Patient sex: F
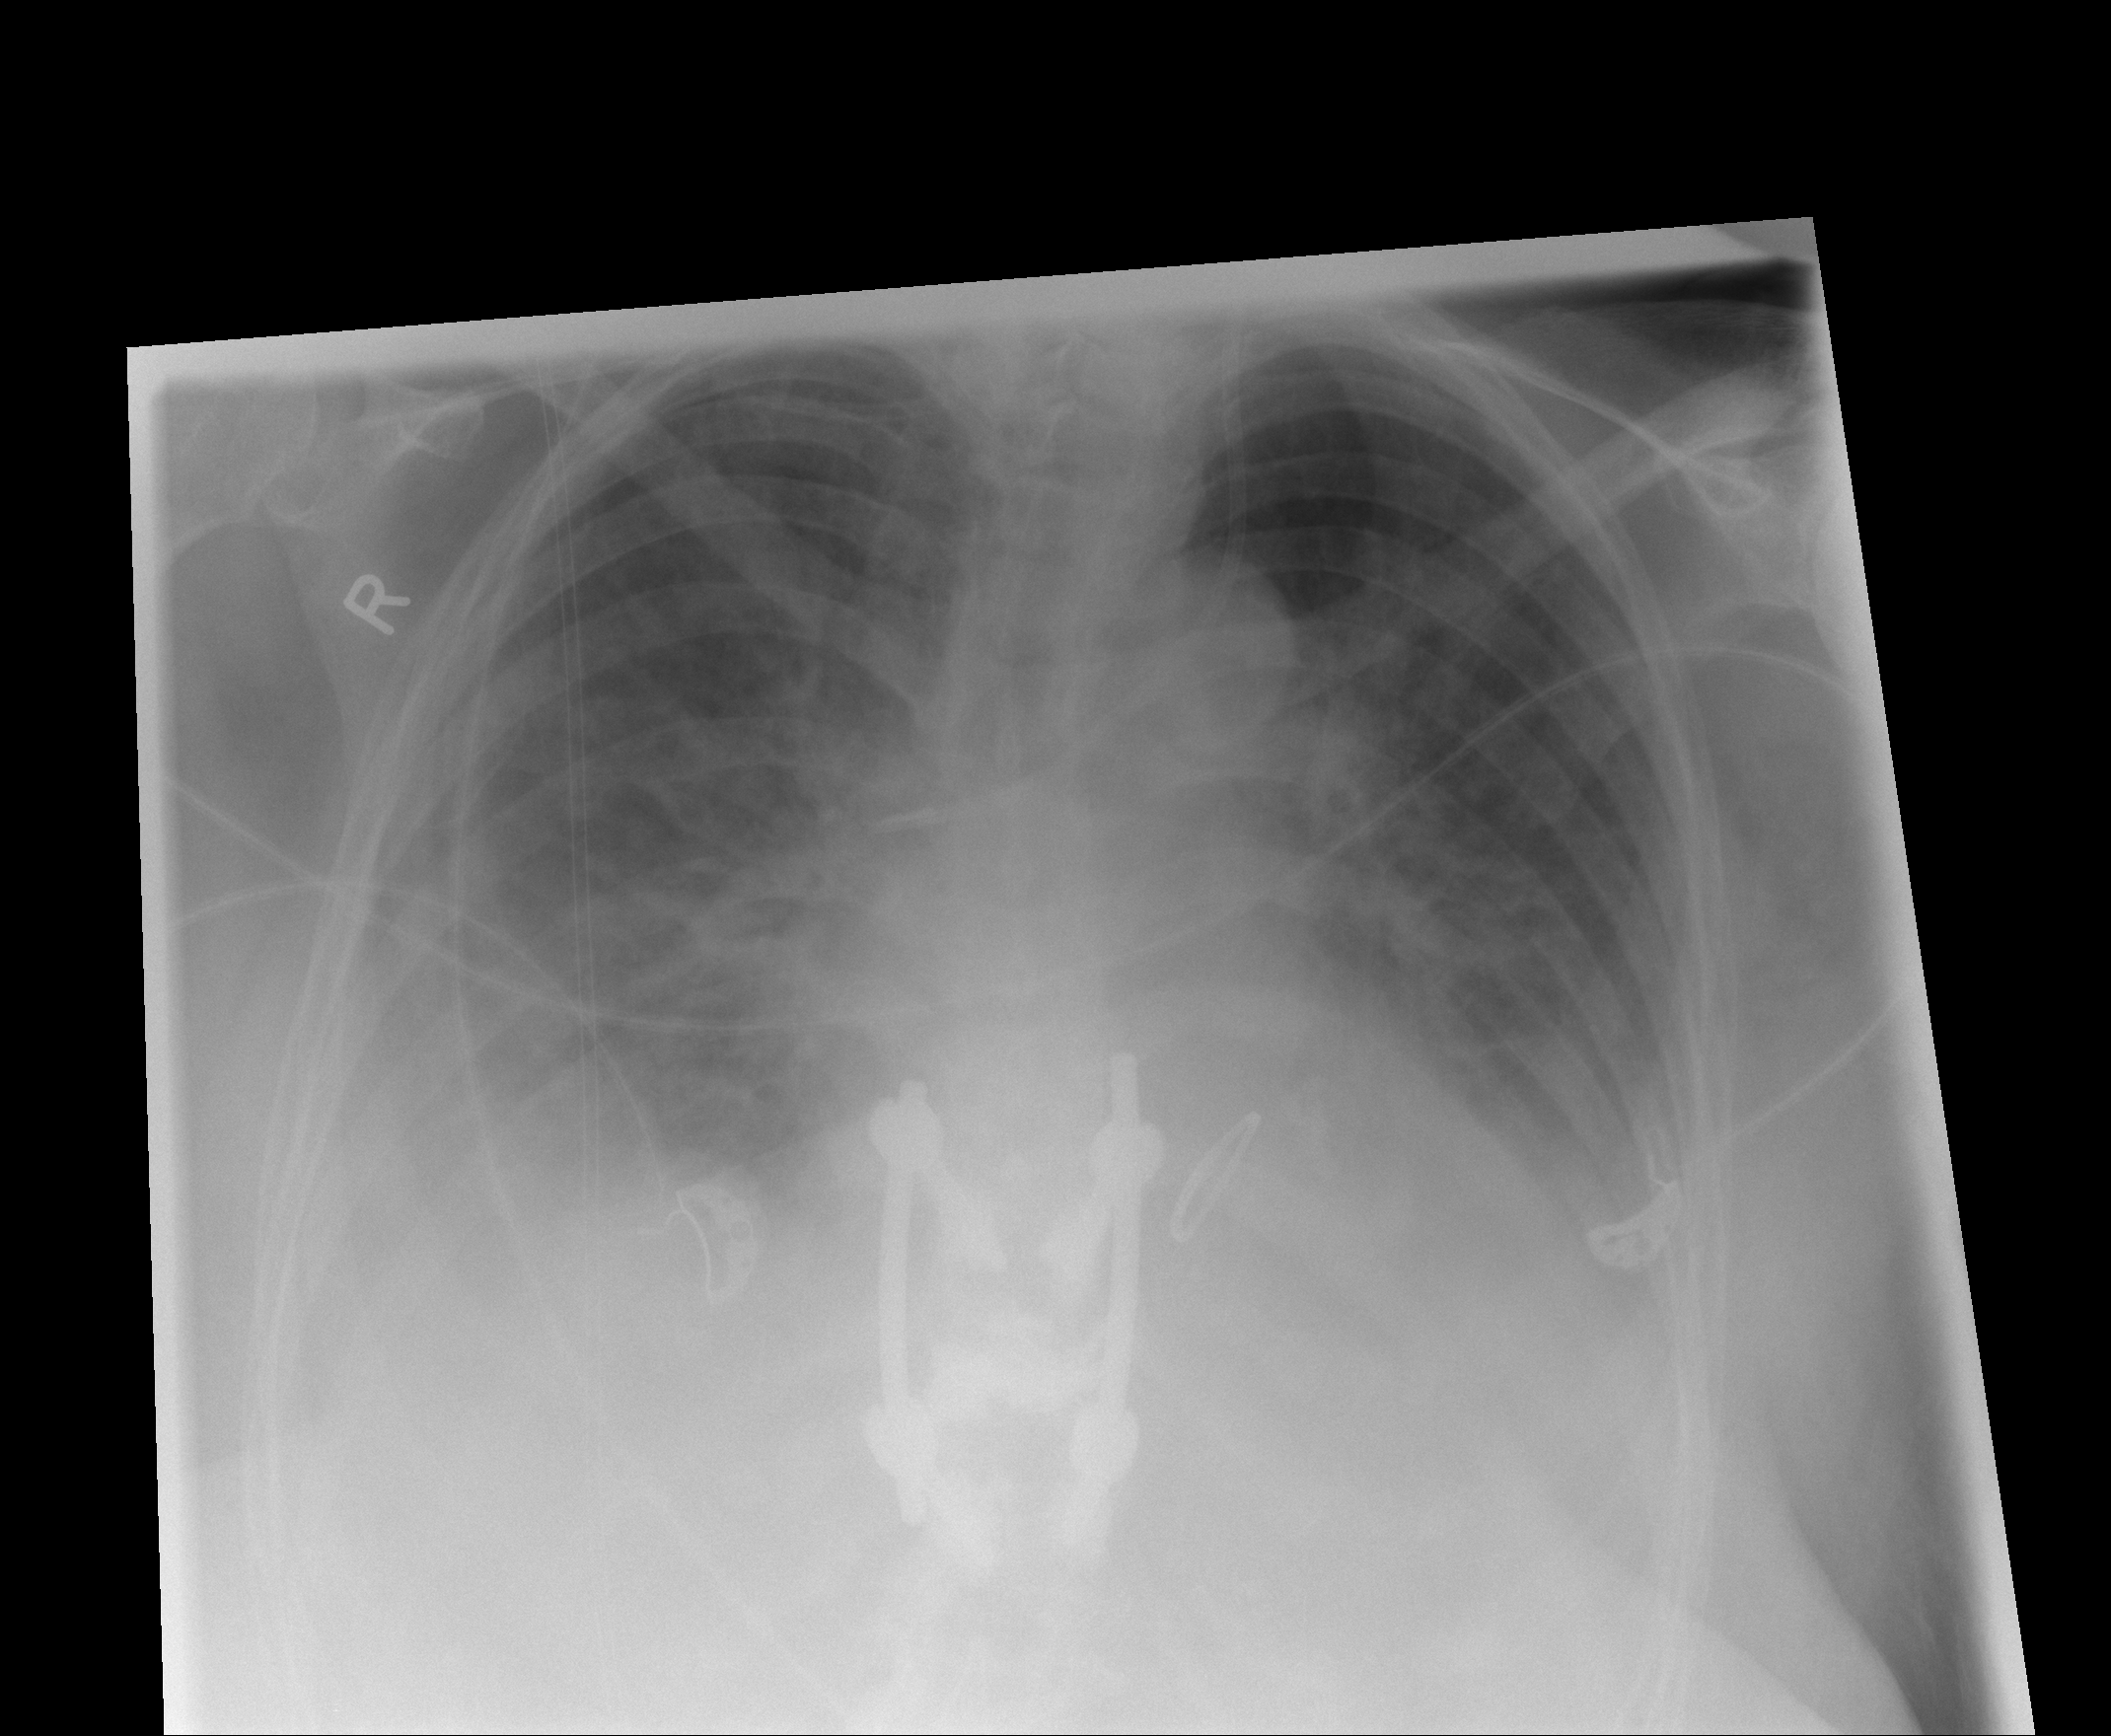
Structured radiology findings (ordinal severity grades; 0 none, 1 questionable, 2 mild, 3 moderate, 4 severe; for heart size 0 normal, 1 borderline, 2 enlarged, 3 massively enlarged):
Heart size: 0
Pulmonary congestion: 3
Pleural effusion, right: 3
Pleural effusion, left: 3
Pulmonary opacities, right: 2
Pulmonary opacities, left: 2
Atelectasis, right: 2
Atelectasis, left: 2